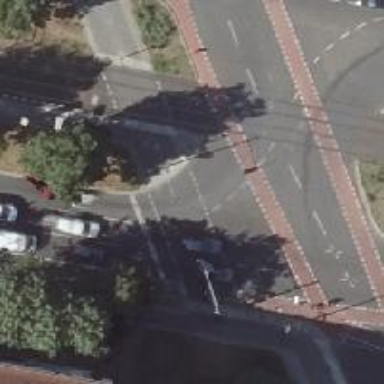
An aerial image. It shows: Road crossing with traffic signals.